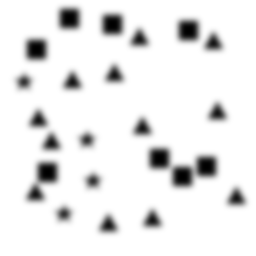
Squares: 8
Triangles: 12
Stars: 4
Total shapes: 24